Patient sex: M
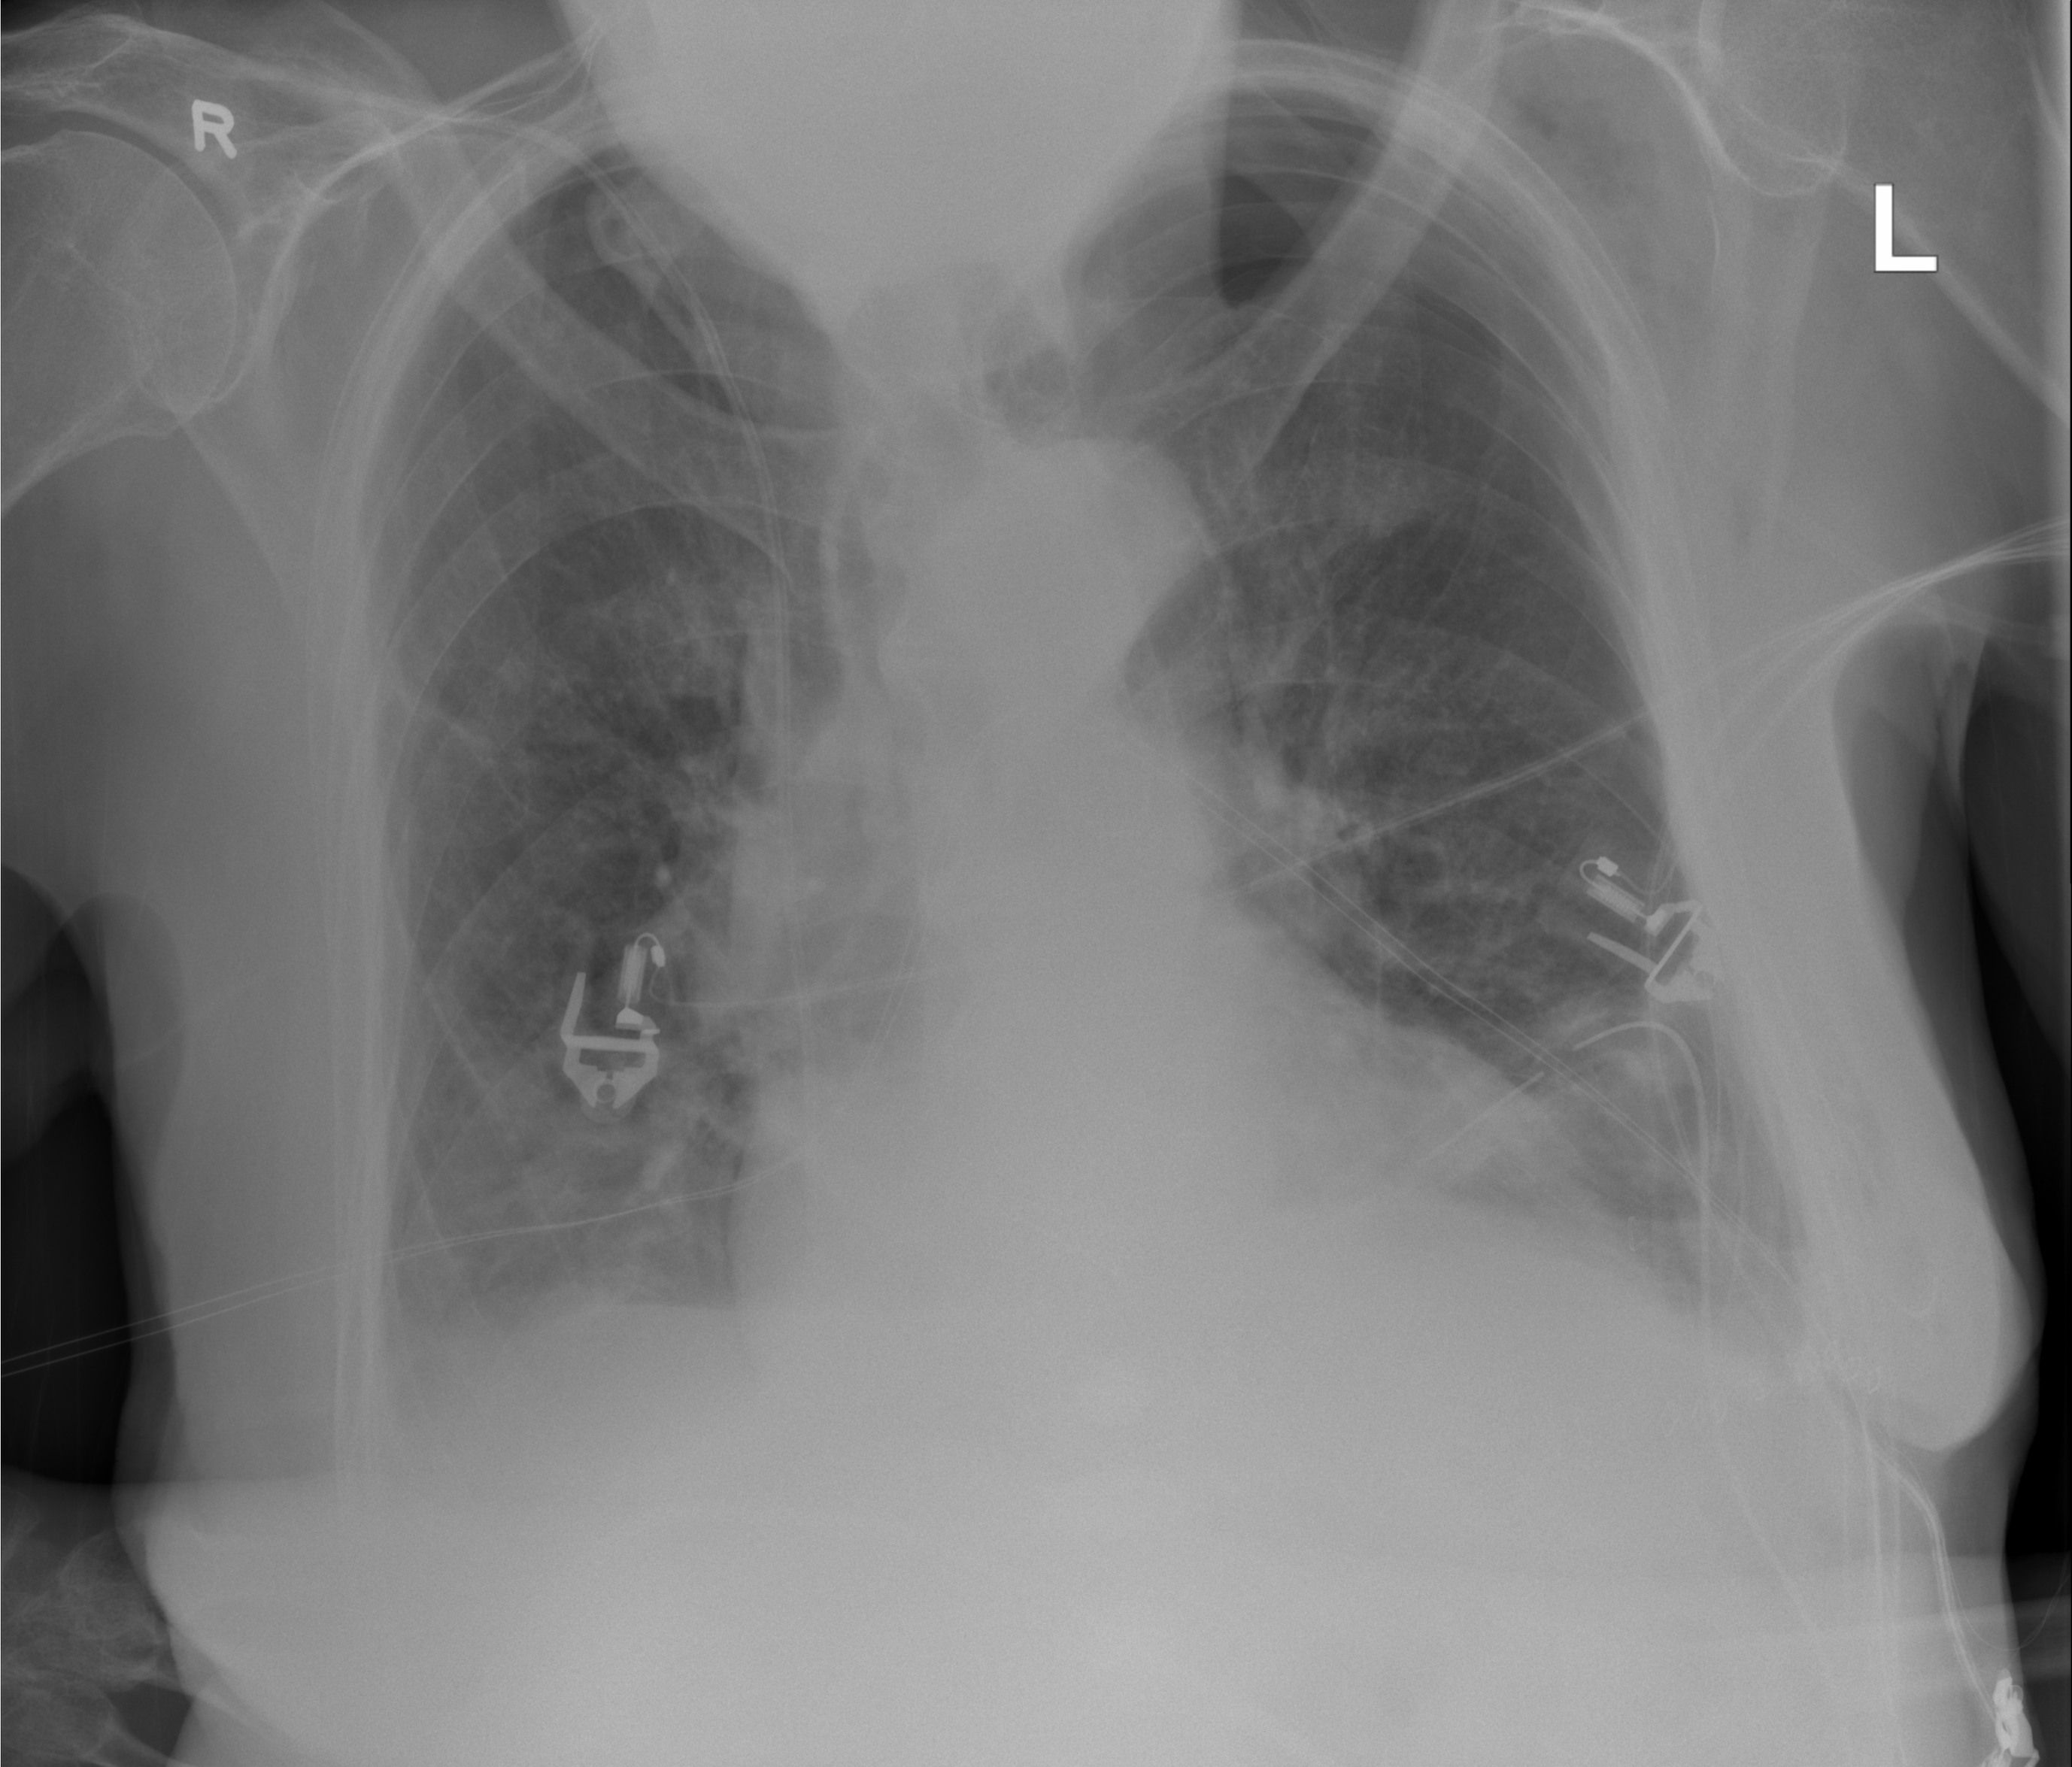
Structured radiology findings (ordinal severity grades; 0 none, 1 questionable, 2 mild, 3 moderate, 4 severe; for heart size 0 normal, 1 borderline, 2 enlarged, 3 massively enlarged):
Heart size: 2
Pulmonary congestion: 0
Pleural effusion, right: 2
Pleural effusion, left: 2
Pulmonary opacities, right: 0
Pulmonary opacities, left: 0
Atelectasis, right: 2
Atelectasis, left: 2